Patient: sex M, age 58
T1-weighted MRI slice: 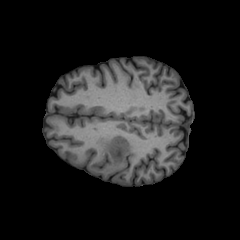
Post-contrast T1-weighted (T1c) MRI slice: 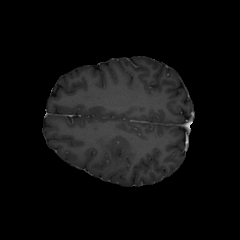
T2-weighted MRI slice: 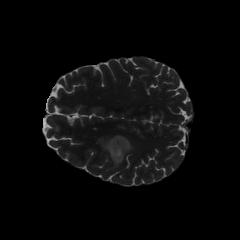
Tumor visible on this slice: yes
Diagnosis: Glioblastoma, IDH-wildtype
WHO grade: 4